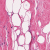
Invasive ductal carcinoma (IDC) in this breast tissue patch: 0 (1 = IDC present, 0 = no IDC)